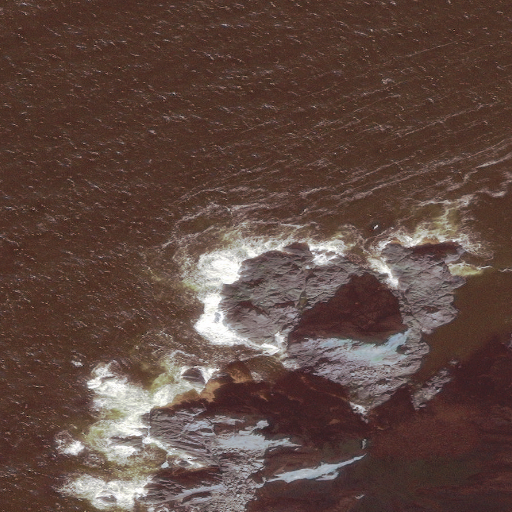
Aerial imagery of cape in Alaska named Egg Point containing only unknown